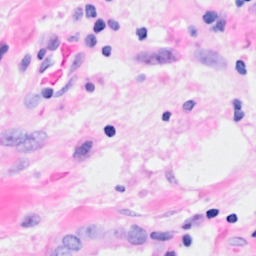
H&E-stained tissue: Breast